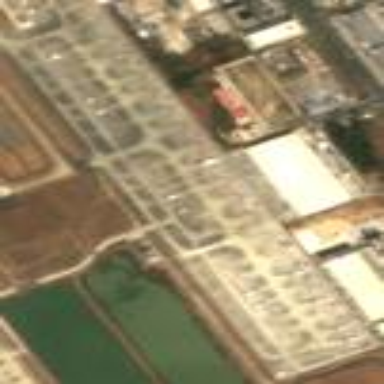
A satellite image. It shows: Apron at the airport.